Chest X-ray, PA view. Patient: 45 years old, sex M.
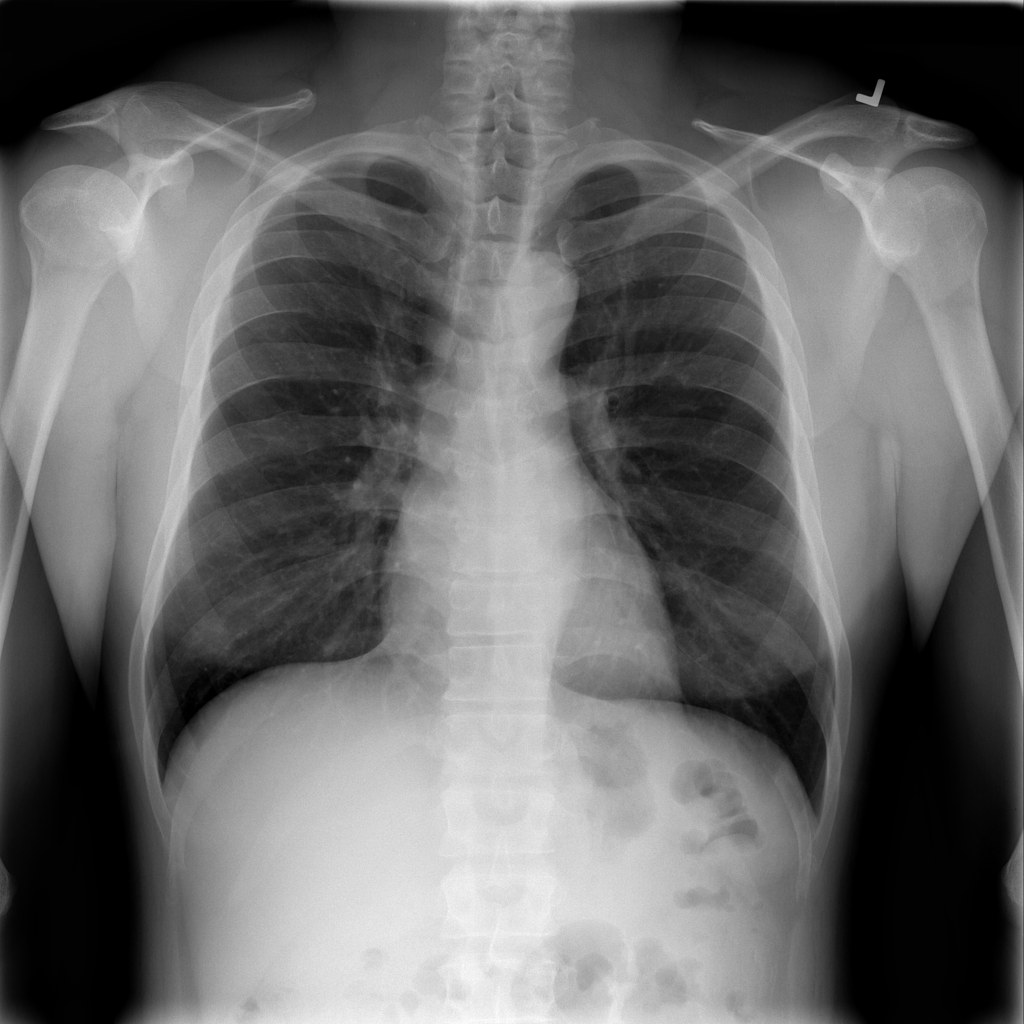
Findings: Infiltration